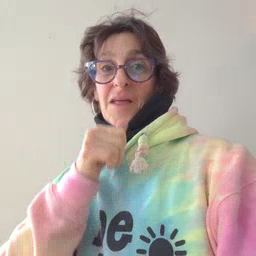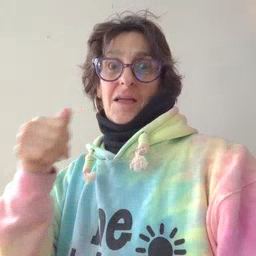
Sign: hide